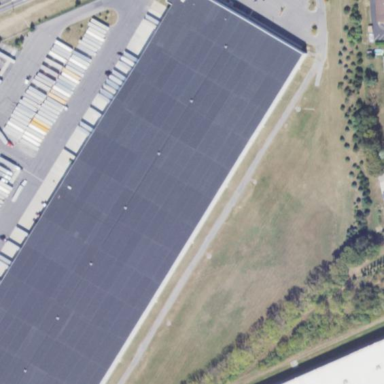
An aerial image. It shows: Warehouse building.